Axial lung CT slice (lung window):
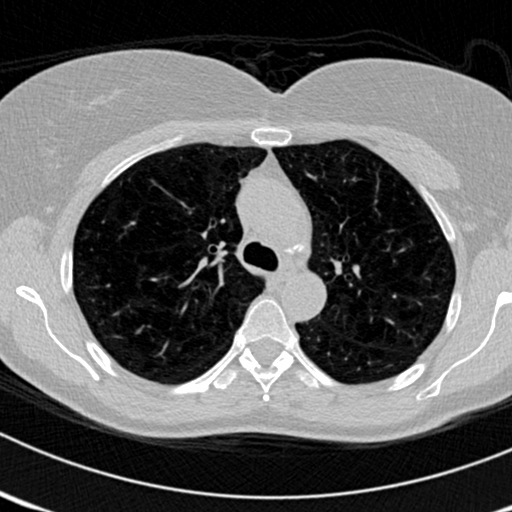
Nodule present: no